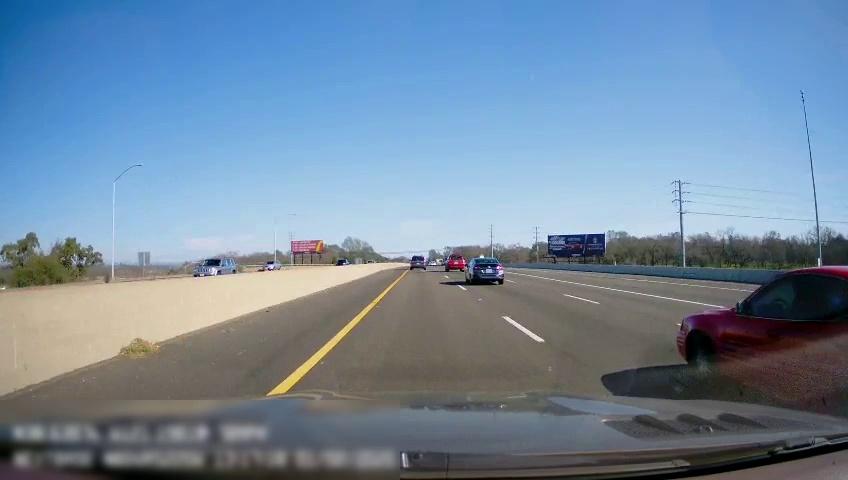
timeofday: Day
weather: Sunny
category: Drivable Space
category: Vehicles | SUV
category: Vehicles | Car
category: Vehicles | SUV
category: Vehicles | Car
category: Vehicles | SUV
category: Vehicles | SUV
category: Lanes | Current Lane
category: Lanes | Current Lane
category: Lanes | Current Lane
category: Lanes | Alternate Lane
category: Lanes | Alternate Lane